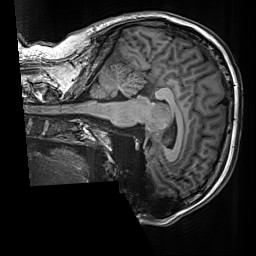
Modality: T1w
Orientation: sagittal
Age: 42
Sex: male
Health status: healthy
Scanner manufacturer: siemens
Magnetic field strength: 3 T
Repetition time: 2.5 s
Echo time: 0.00299 s